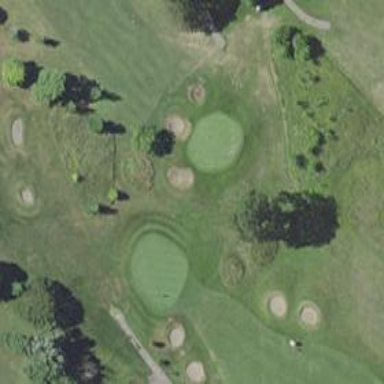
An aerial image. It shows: View of golf hole.